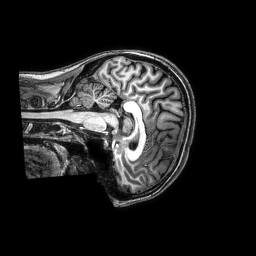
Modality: T1w
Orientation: sagittal
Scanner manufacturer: philips
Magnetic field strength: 3 T
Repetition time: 0.008 s
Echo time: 0.003557 s